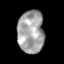
Tissue: skin
Cell type: Epithelial cells
Senescence score: 0.2373
Nuclear area (px): 1103
Mean DAPI intensity: 163.08